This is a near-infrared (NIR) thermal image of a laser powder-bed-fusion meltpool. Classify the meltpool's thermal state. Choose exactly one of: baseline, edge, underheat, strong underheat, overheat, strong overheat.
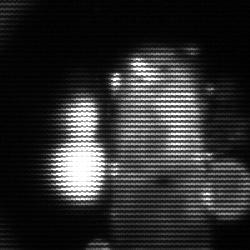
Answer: strong underheat